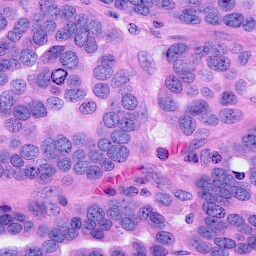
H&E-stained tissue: Ovarian